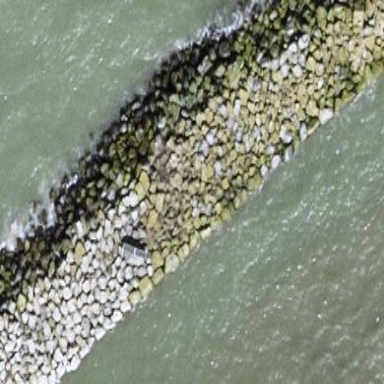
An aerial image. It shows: Breakwater structure.